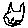
Label: cat